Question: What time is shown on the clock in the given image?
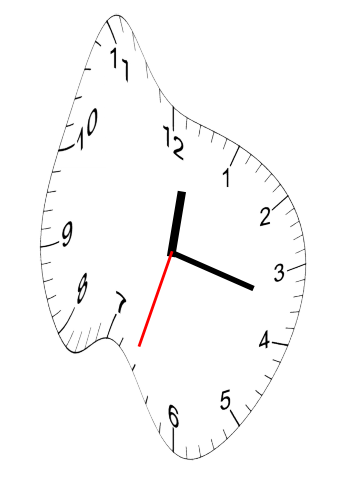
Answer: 12:17:33